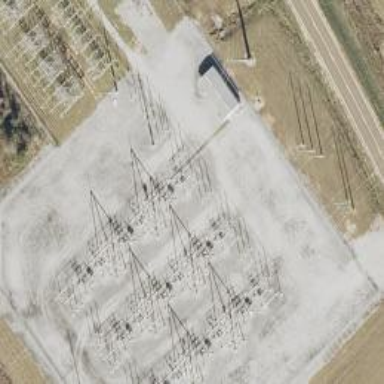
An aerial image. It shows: Switch used for power control.